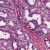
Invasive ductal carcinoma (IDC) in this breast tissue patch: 0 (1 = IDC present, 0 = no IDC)